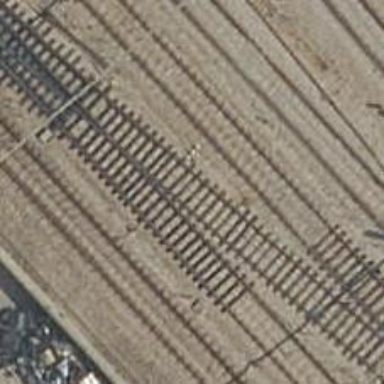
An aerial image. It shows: Railway with electrified contact lines.